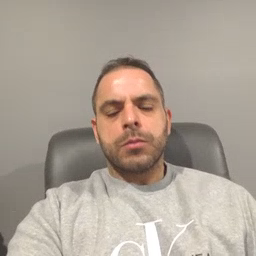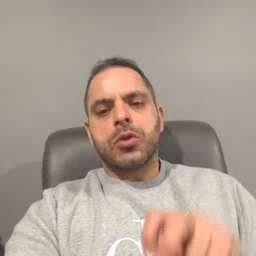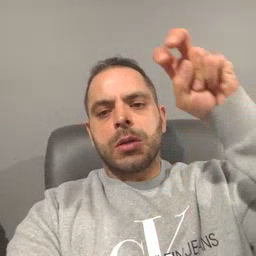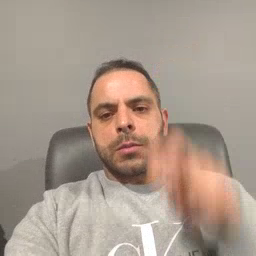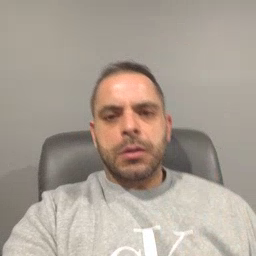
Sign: jump